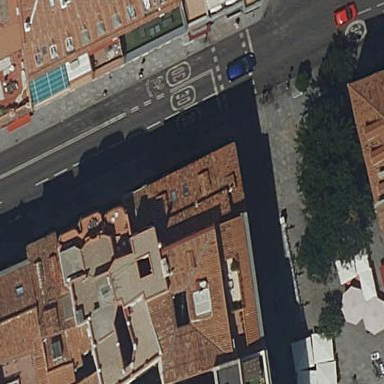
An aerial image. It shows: Residential building with brown roof and red exterior.